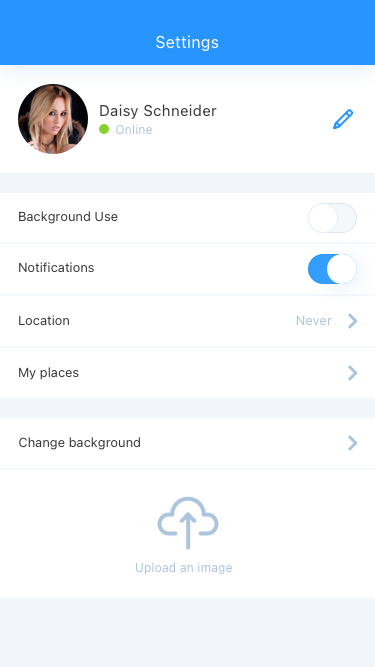
Text in this UI design:
Change background
Background Use
Notifications
Location
Never
My places
Daisy Schneider
Online
Upload an image